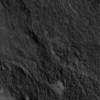
Label: not_dusty